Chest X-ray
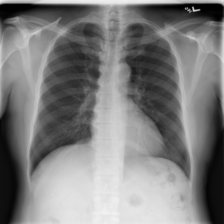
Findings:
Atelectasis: negative
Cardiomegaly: negative
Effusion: negative
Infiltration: negative
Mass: negative
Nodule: negative
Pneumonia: negative
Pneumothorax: negative
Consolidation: negative
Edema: negative
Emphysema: negative
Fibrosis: negative
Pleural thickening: negative
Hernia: negative